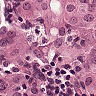
Metastatic tissue present: yes